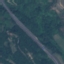
Land use / land cover class: Highway